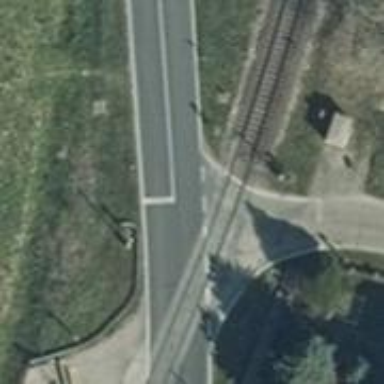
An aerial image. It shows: Railway level crossing.